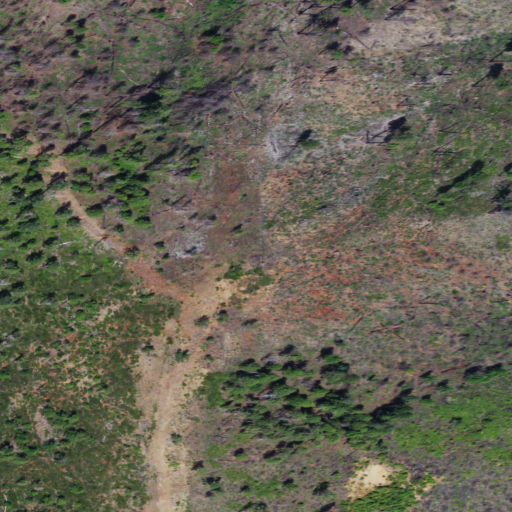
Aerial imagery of mountain in Oregon named Cedar Mountain containing shrub, evergreen forest, and grassland